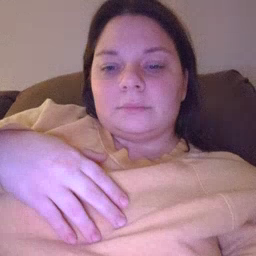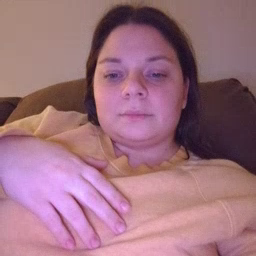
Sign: up